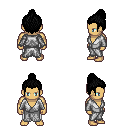
a pixel art fantasy rpg character, male body template, human, tanned skin, white robe, white pants, black short topknot hairstyle, four views (front, back, left, right), 2x2 character sprite sheet, small pixel art, hard edges, no anti-aliasing